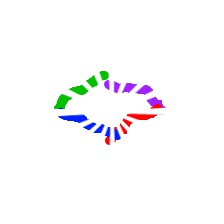
Shape: rhombus